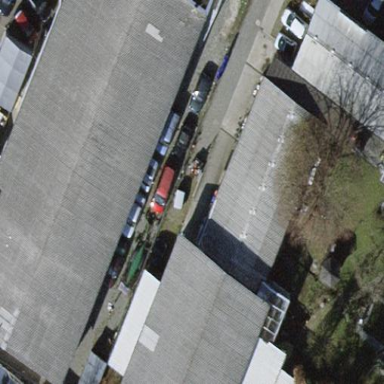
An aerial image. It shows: Car repair shop located in hangar.